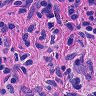
Metastatic tissue present: yes